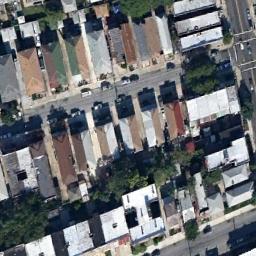
Label: residential